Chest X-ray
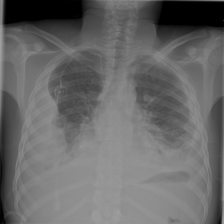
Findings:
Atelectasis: negative
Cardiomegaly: negative
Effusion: negative
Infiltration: negative
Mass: positive
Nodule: negative
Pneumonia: negative
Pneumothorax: negative
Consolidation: positive
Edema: negative
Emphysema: negative
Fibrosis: positive
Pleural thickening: positive
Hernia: negative